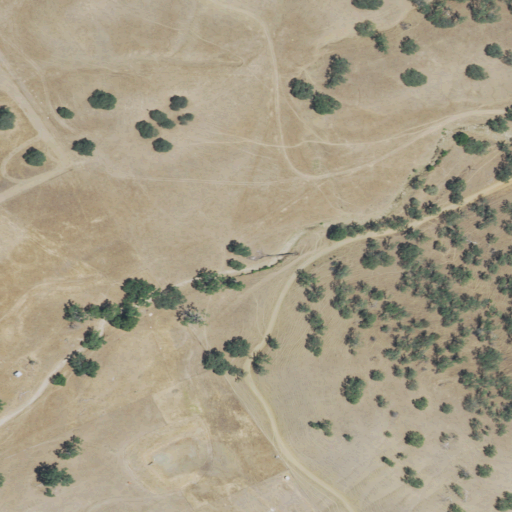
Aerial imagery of valley in California named Tully Canyon containing grassland and shrub